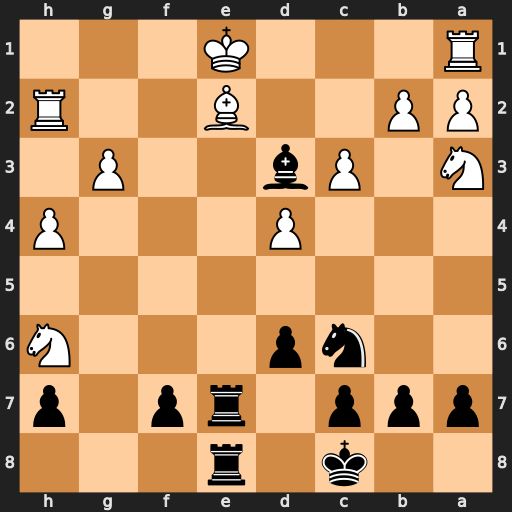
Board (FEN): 2k1r3/ppp1rp1p/2np3N/8/3P3P/N1Pb2P1/PP2B2R/R3K3
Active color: b
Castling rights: Q
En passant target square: -
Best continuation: Rxe2+ Rxe2 Rxe2+